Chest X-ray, AP view. Patient: 48 years old, sex M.
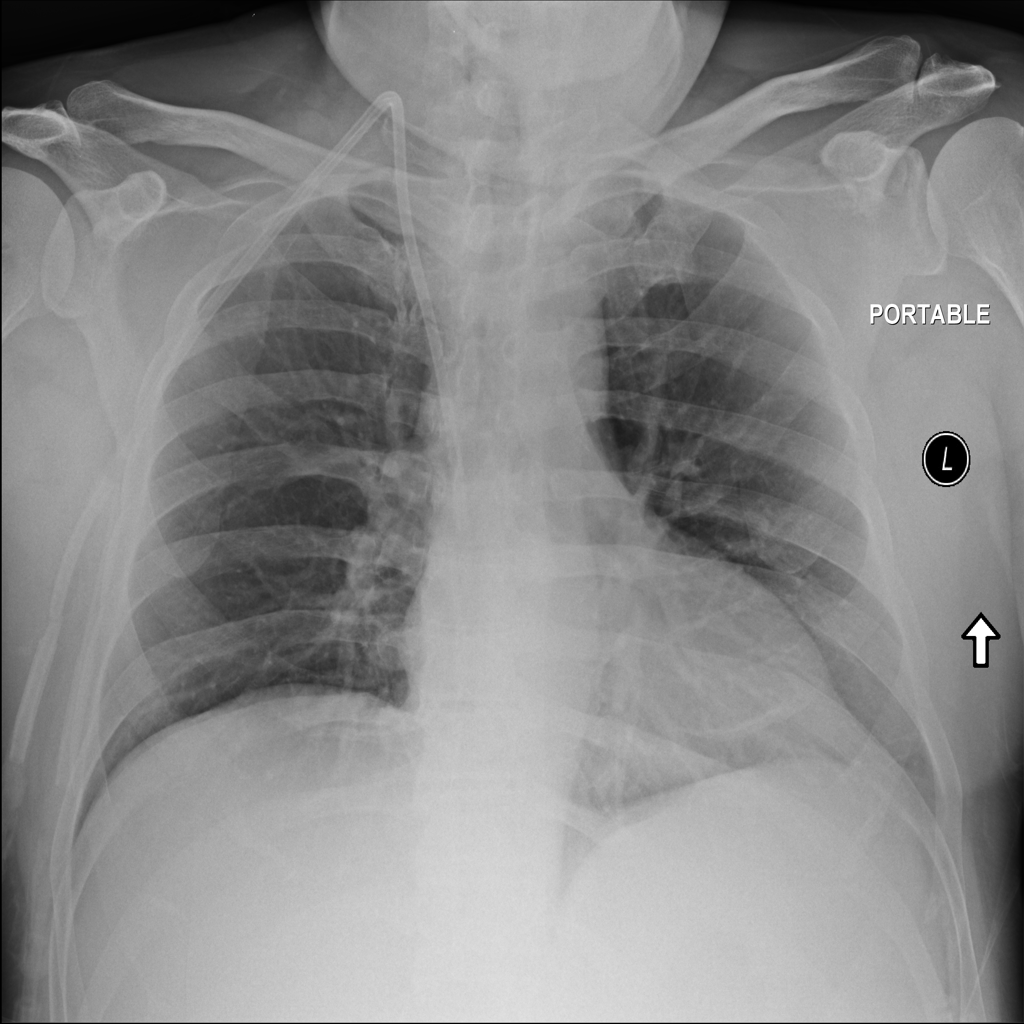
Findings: No Finding